Aerial crown-view tile of a tropical tree (Barro Colorado Island, Panama), acquired 20250317:
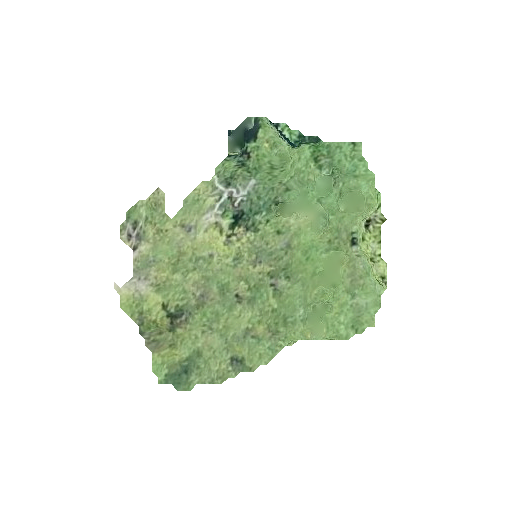
Species: Terminalia amazonia
GBIF accepted scientific name: Terminalia amazonica
Crown area: 74.135 m²